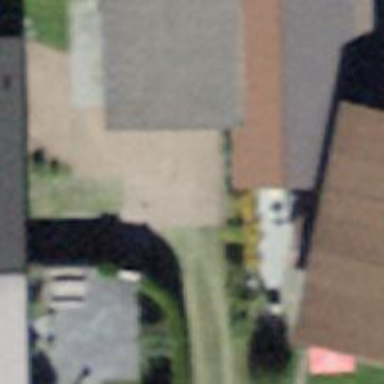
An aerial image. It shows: Driveway.